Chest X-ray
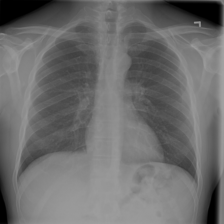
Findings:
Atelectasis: negative
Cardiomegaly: negative
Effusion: negative
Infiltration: negative
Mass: negative
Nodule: negative
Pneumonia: negative
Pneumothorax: negative
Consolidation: negative
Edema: negative
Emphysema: negative
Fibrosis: negative
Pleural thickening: negative
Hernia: negative